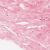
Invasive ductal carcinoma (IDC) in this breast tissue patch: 0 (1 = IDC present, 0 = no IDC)